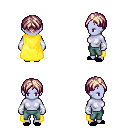
a pixel art fantasy rpg character, female body template, dark elf, purple skin, yellow cape, teal pants, white blonde parted hairstyle, white cloth bracers, black slippers, four views (front, back, left, right), 2x2 character sprite sheet, small pixel art, hard edges, no anti-aliasing